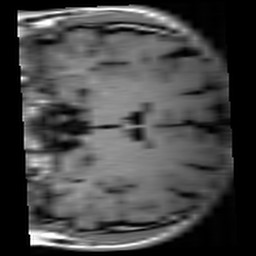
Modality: T1w
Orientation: coronal
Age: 22
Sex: male
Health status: healthy
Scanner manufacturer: siemens
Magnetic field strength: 3 T
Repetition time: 4.1 s
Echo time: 0.0085 s